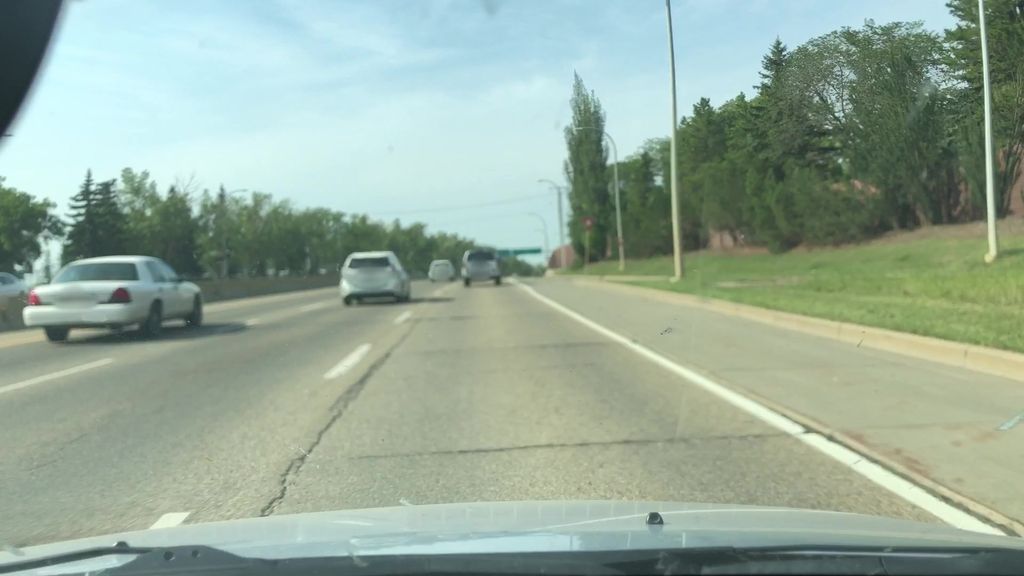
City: edmonton